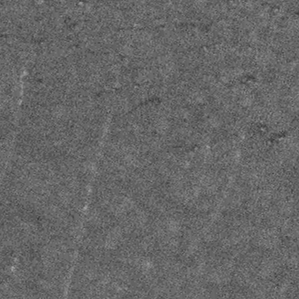
Label: frost